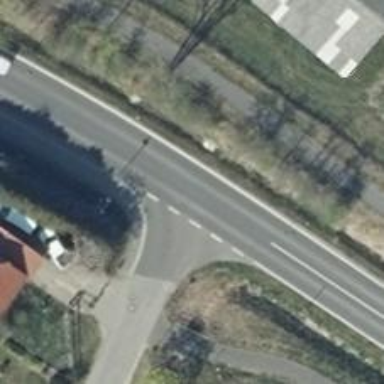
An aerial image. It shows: Primary road with asphalt surface.